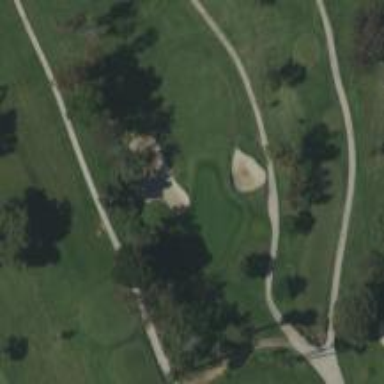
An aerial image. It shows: Golf hole.